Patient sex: M
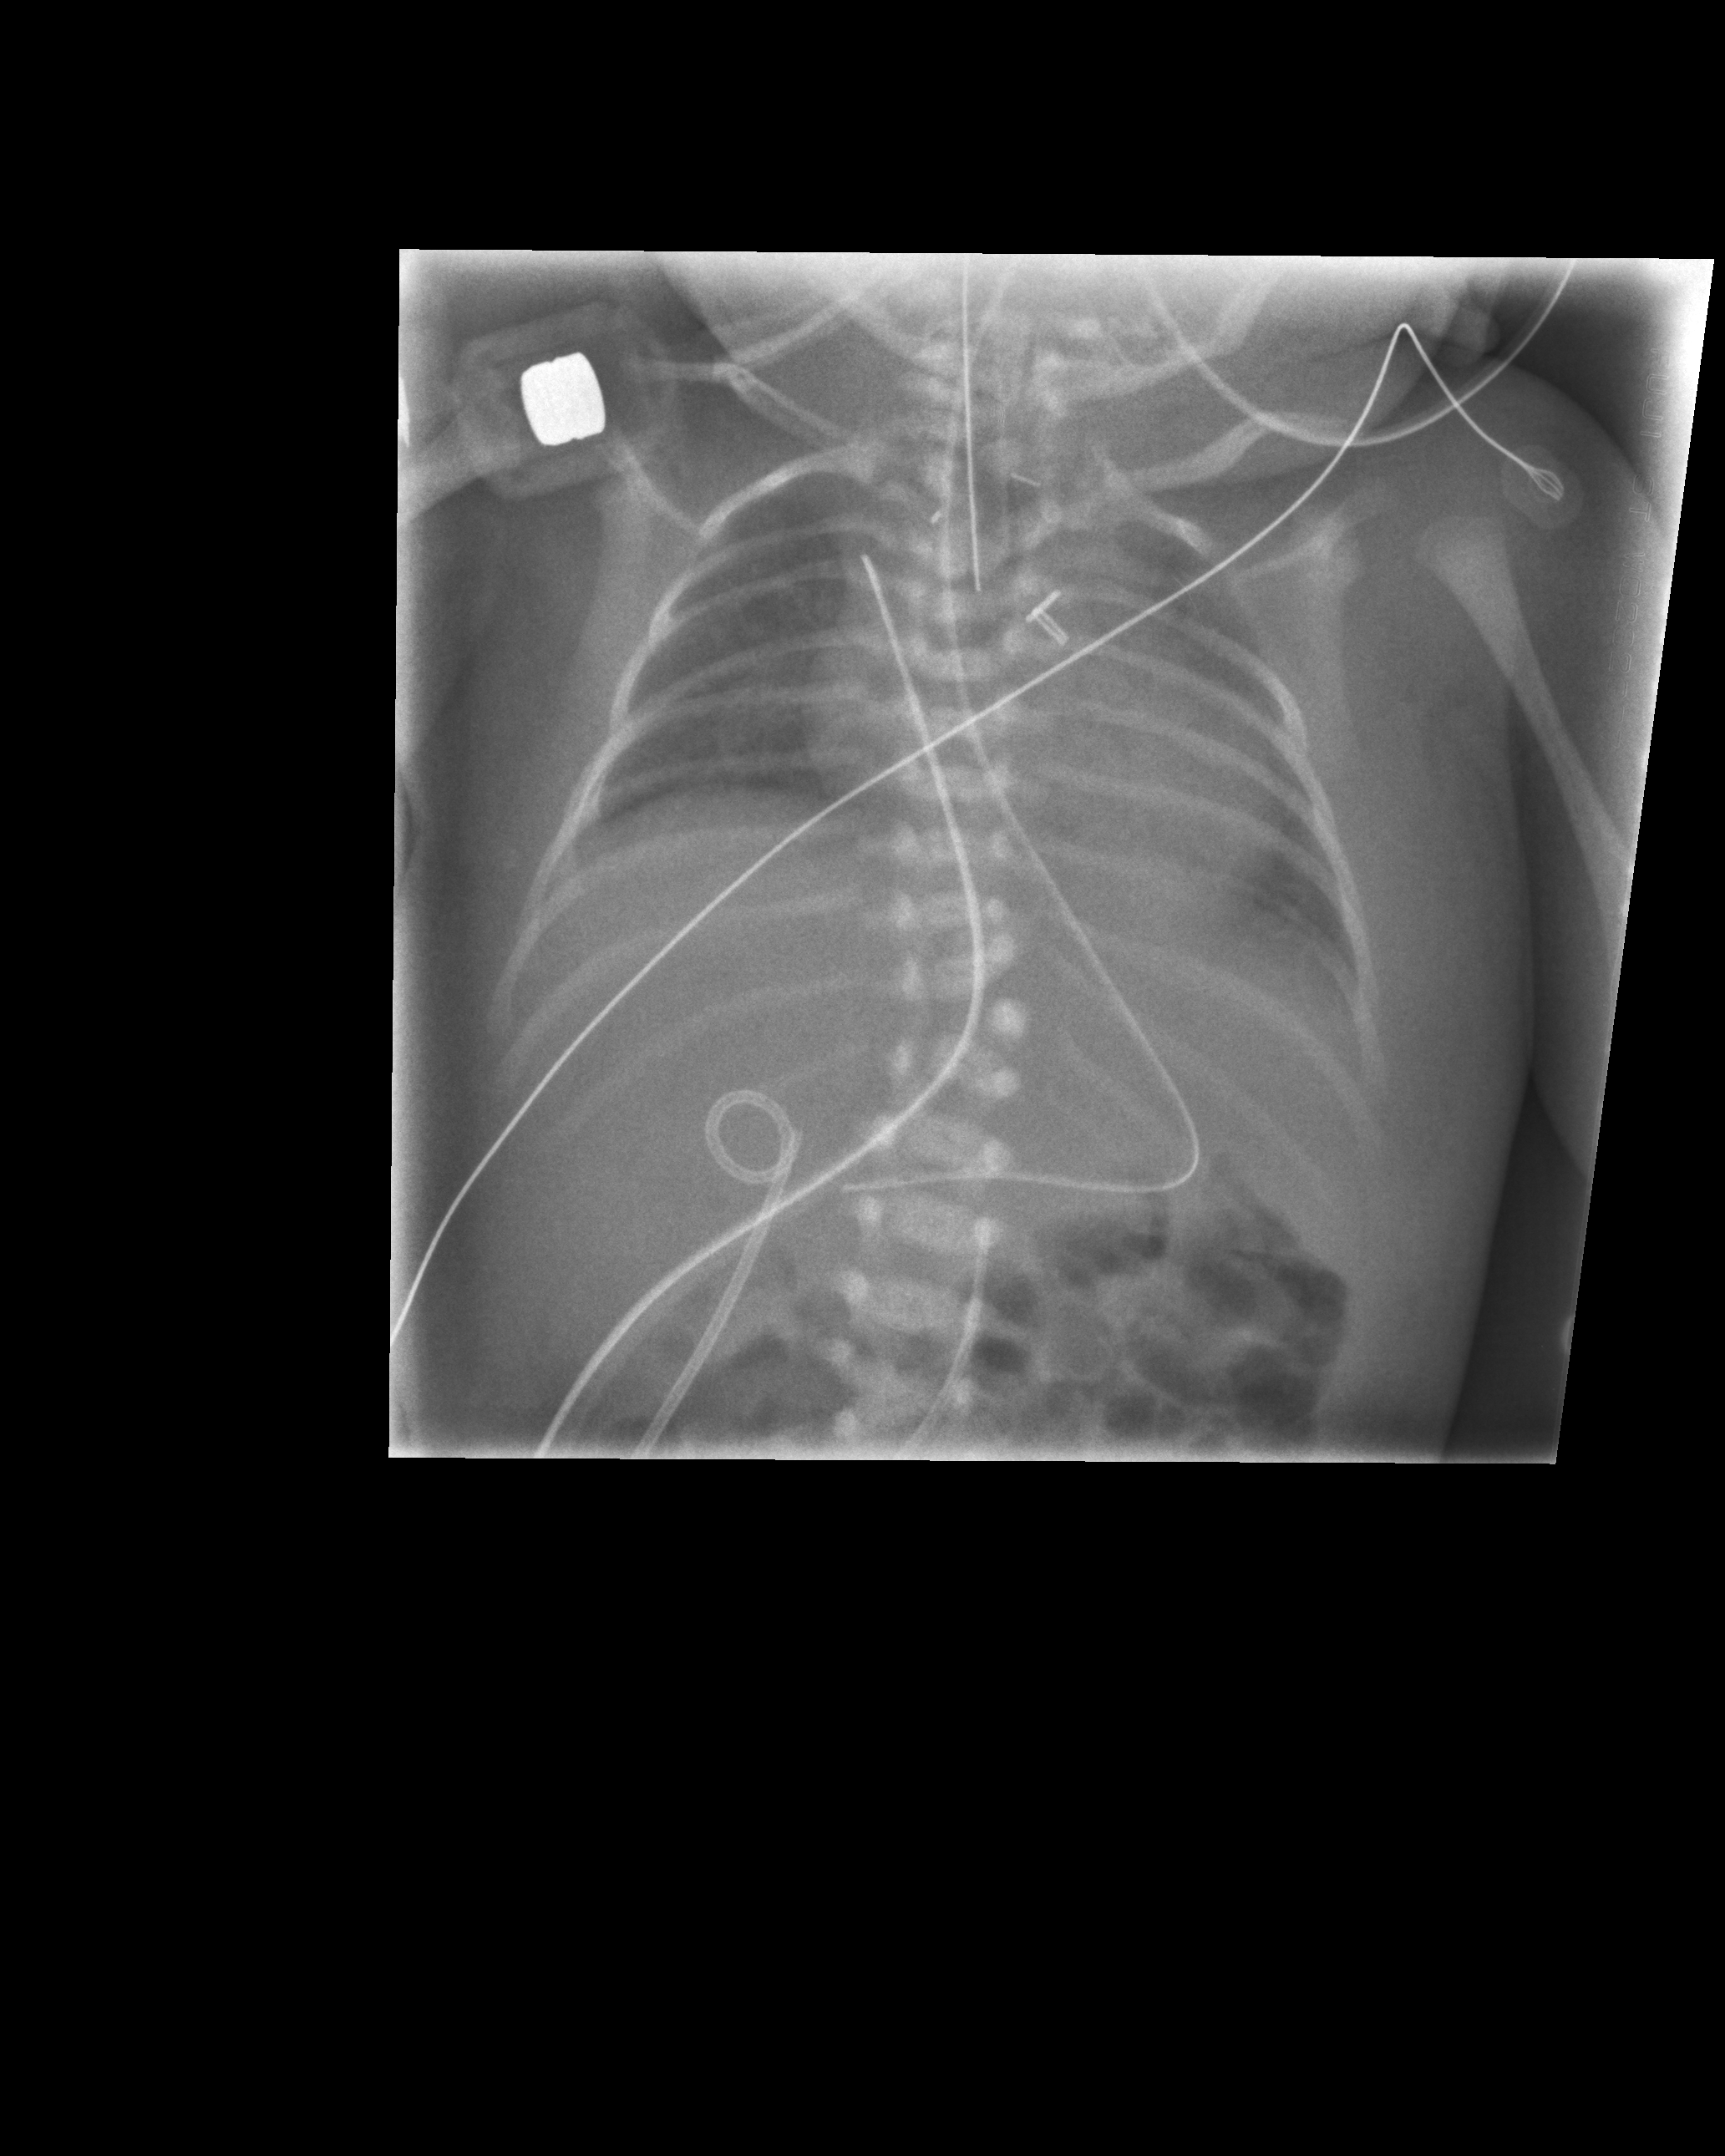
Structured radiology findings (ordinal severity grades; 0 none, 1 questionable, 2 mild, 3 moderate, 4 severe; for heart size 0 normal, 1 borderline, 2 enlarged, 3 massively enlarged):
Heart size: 2
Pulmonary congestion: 0
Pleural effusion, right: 1
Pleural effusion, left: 0
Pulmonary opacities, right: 0
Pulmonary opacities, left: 0
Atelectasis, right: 0
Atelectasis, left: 0